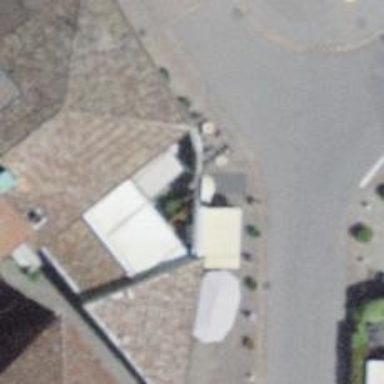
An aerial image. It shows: Restaurant.